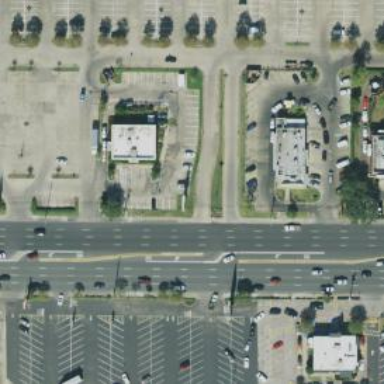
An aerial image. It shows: Parking space.